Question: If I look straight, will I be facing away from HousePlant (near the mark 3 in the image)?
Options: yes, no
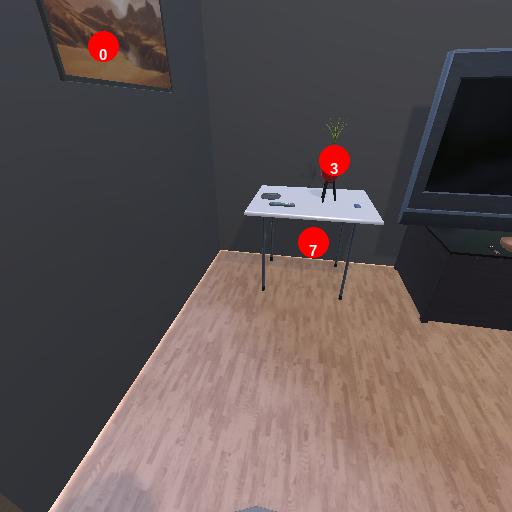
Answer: yes